Field crop: tomato
Growth stage: 2
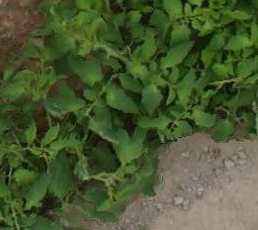
Species: tomato